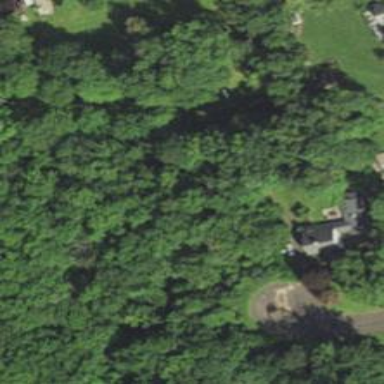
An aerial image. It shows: Nature reserve within woodland area.